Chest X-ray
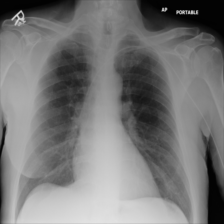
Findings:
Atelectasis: negative
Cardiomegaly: negative
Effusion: negative
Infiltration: negative
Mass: negative
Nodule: negative
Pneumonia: negative
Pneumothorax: negative
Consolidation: negative
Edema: negative
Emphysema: negative
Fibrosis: negative
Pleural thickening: negative
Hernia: negative